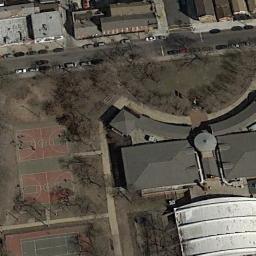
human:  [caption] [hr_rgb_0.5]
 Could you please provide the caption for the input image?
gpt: There are several basketball courts on the left .

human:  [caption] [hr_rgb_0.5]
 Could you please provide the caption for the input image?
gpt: There are two basketball courts on the open place surrounded by many buildings .

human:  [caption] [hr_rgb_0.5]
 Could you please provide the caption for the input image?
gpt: The basketball courts,With many trees nearby,Are next to the buildings,One street away from the residential area .

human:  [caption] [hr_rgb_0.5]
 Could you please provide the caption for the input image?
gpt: Two basketball courts next to a badminton court while a road and some buildings beside .

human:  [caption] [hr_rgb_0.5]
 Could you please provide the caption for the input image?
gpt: Many buildings are next to the basketball courts .